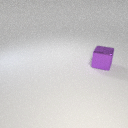
large purple metal cube